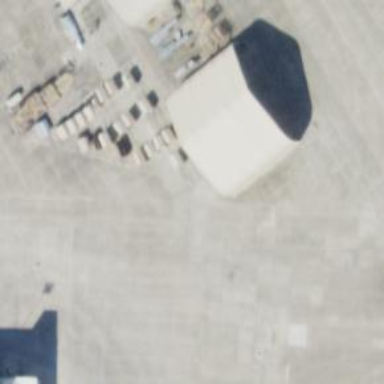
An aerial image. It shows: Hangar located at airport.